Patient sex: F
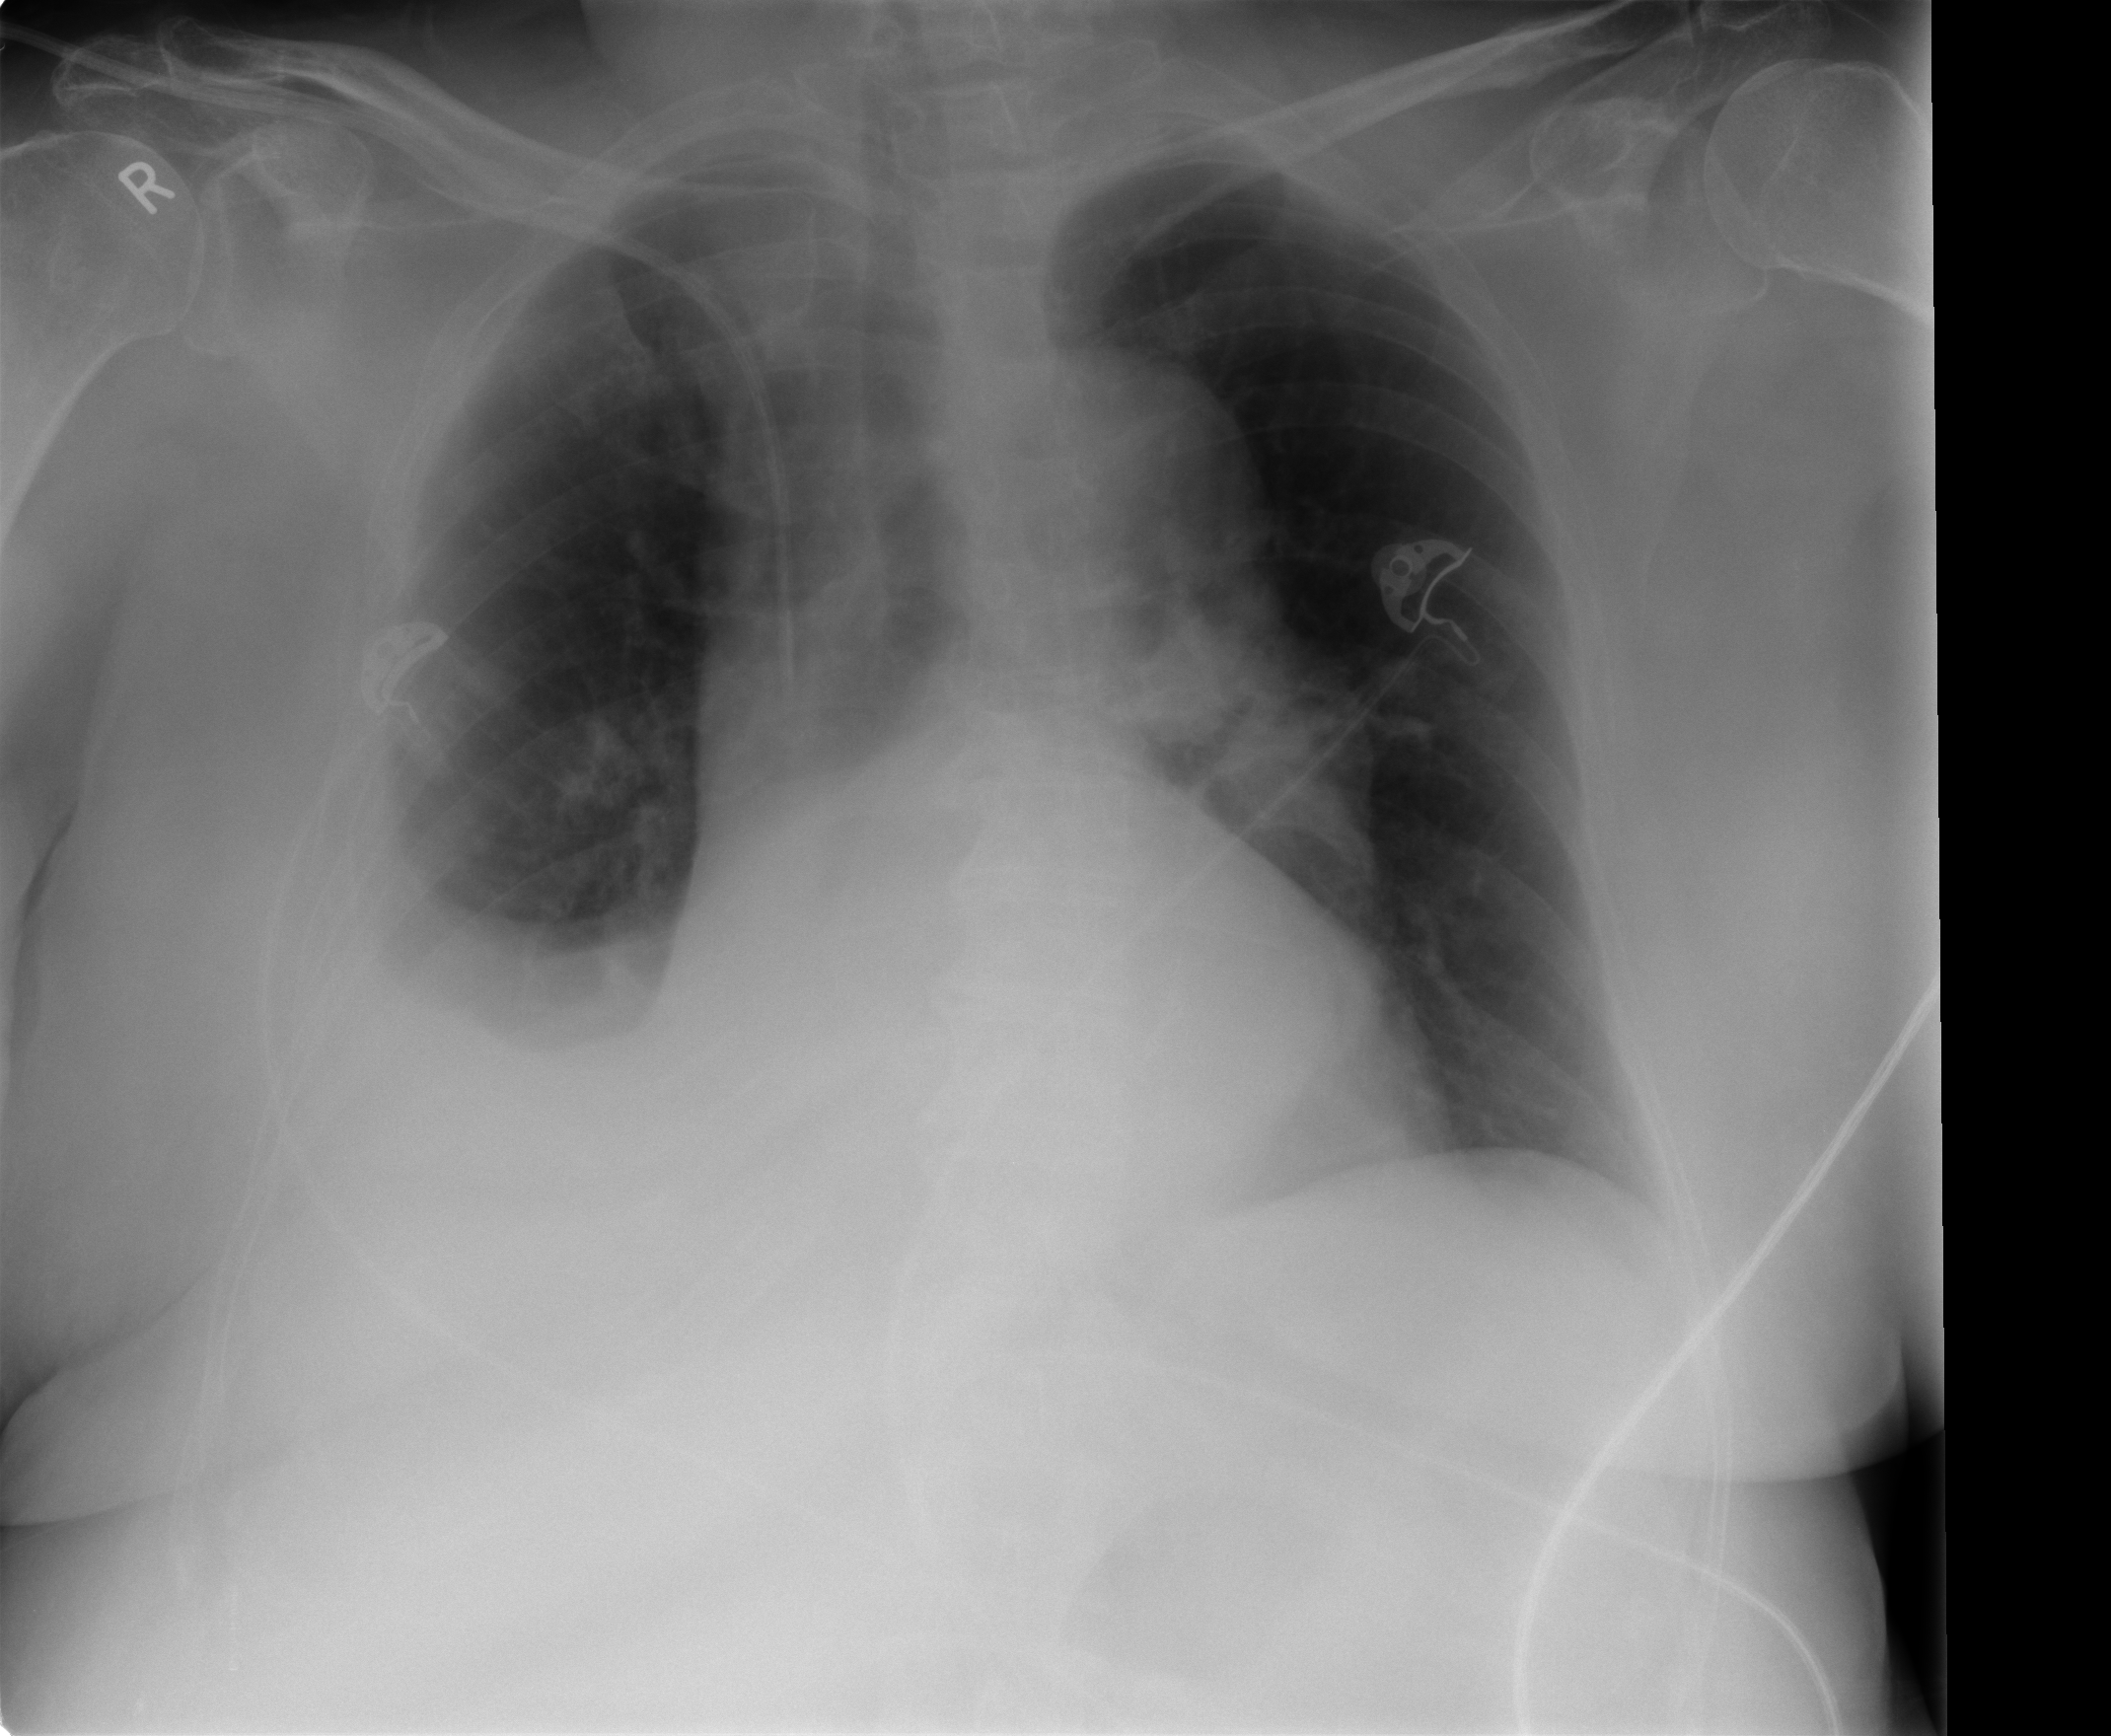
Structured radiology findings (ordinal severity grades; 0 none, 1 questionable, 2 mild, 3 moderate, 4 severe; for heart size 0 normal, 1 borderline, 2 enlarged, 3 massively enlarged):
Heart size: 0
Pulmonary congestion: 0
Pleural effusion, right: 0
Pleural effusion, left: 0
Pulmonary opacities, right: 0
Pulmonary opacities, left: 0
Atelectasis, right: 2
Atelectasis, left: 0